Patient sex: M
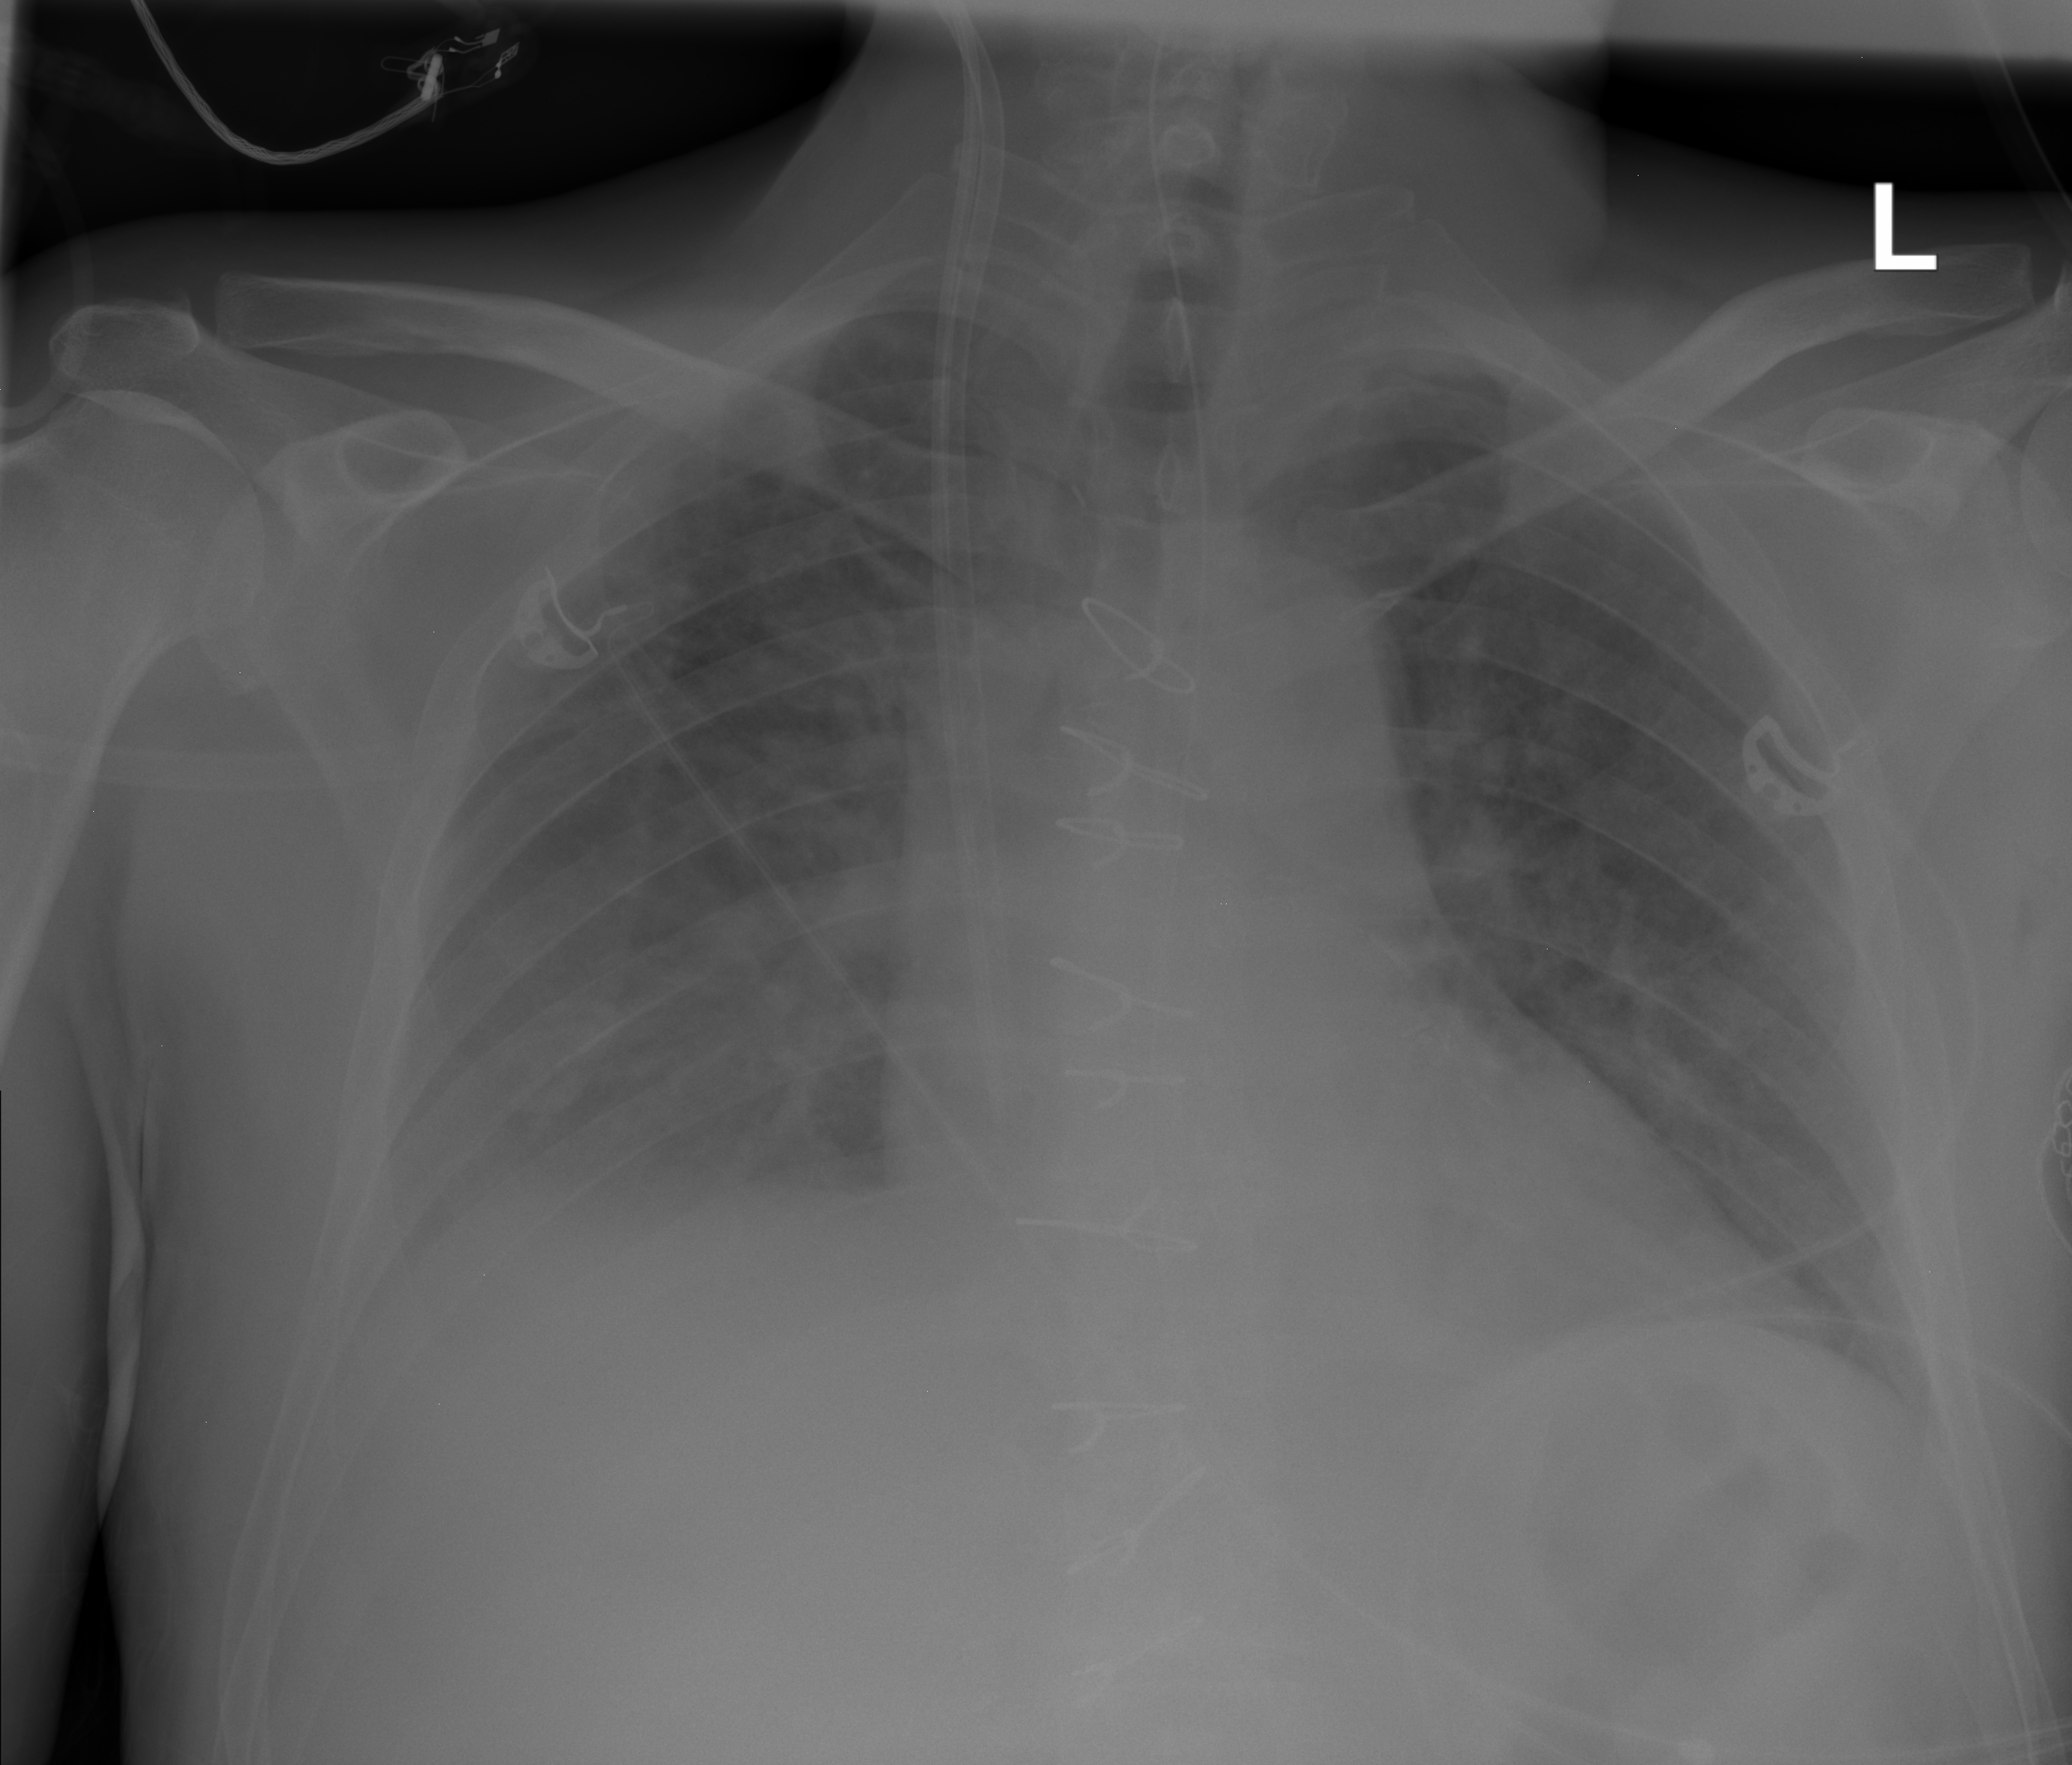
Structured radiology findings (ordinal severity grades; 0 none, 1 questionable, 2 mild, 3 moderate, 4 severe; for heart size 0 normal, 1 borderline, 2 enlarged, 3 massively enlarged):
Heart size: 1
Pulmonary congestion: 0
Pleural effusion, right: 2
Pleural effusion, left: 0
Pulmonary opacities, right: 1
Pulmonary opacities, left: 0
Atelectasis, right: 2
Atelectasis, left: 0